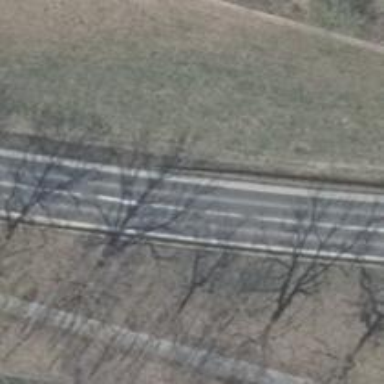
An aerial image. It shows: Asphalt road designated as primary highway with lane markings.